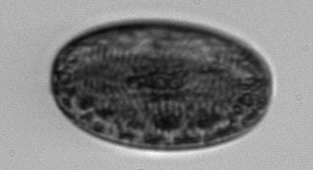
Label: Coscinodiscus